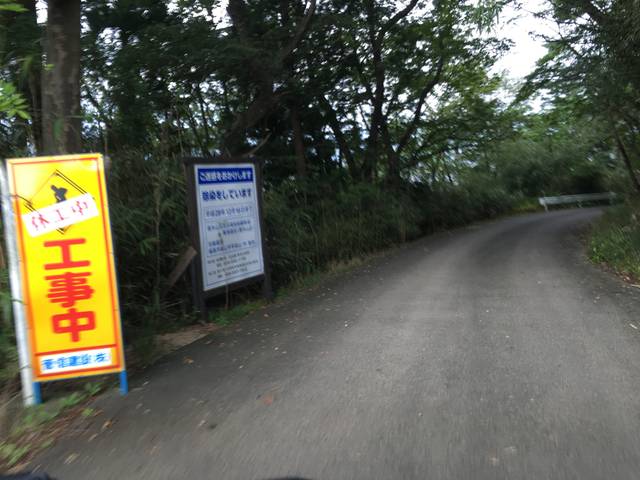
Region: Japan
Coordinates: 37.773, 140.47